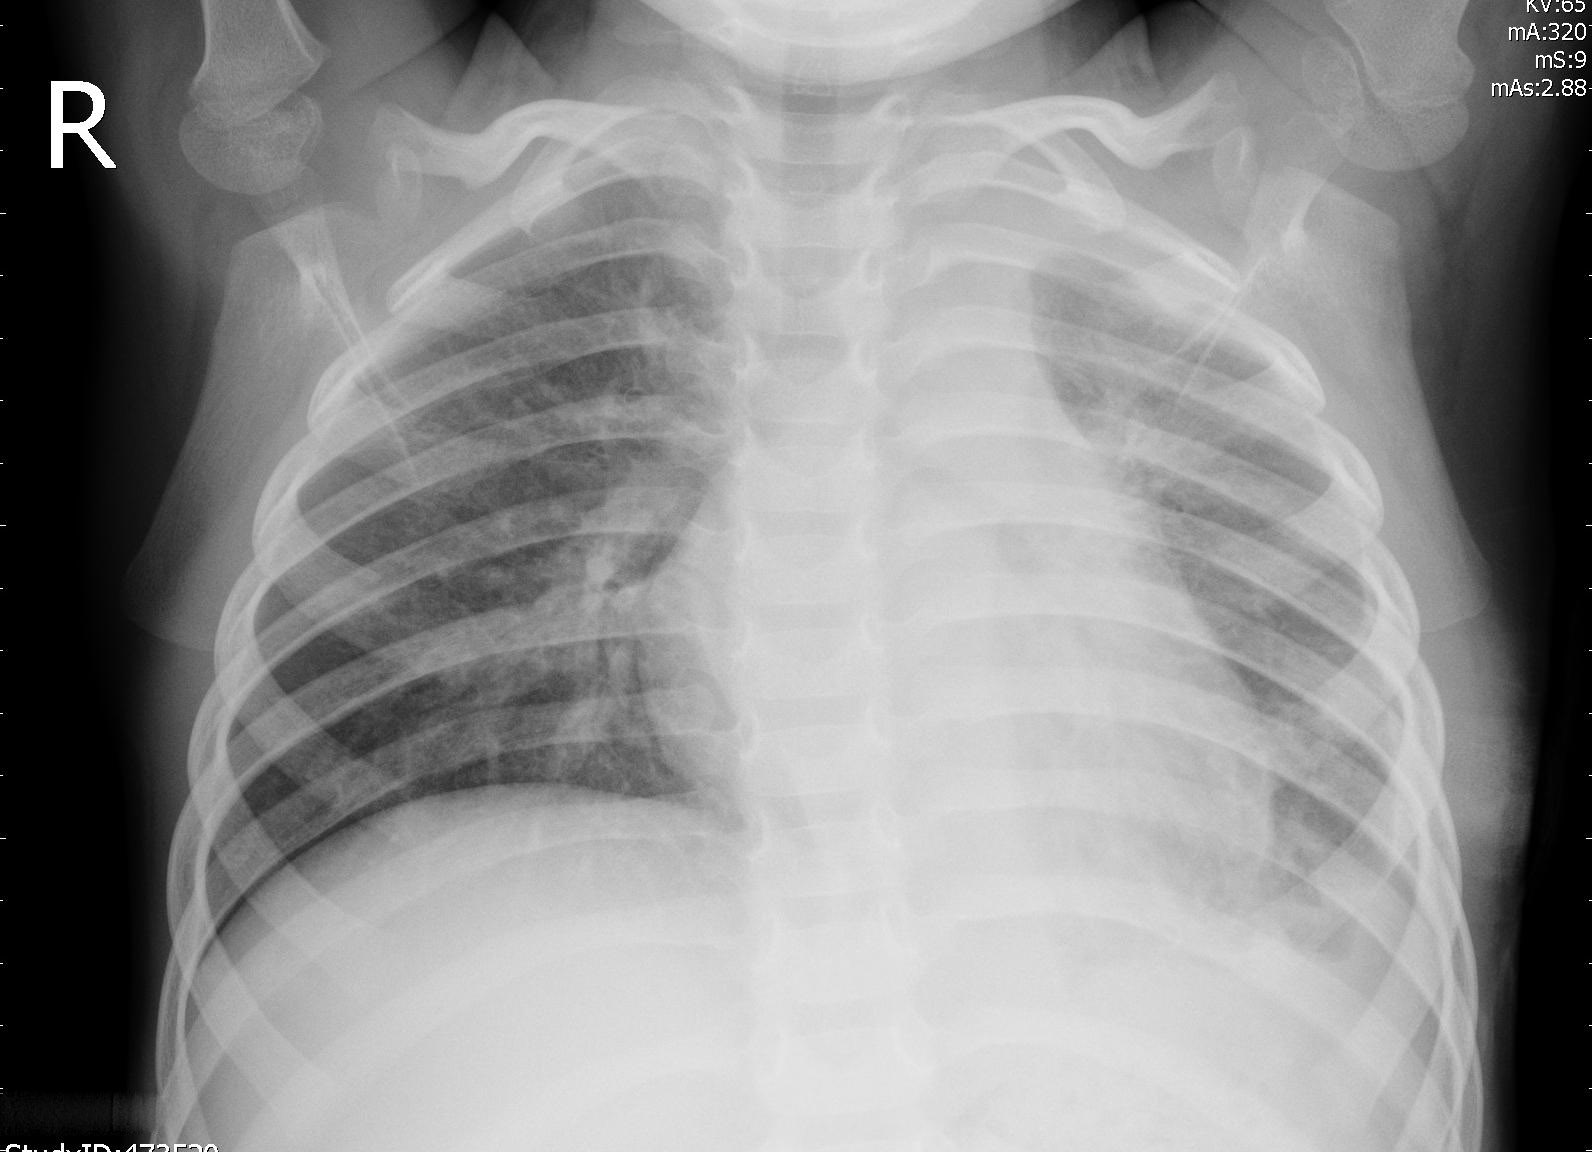
Diagnosis: PNEUMONIA